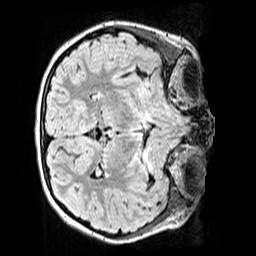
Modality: FLAIR
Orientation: axial
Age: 10
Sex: female
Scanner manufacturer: siemens
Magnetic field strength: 3 T
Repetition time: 5 s
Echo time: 0.388 s